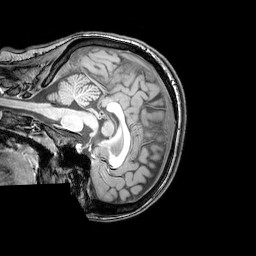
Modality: T1w
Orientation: sagittal
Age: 24
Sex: female
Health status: healthy
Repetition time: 0.081 s
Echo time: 0.037 s